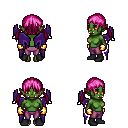
a pixel art fantasy rpg character, female body template, orc, green skin, purple wings, magenta pants, pink twin-tailed hairstyle, gold gloves, black shoes, four views (front, back, left, right), 2x2 character sprite sheet, small pixel art, hard edges, no anti-aliasing